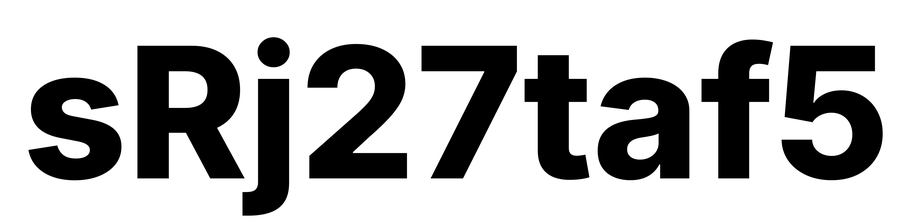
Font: Inter_ExtraBold